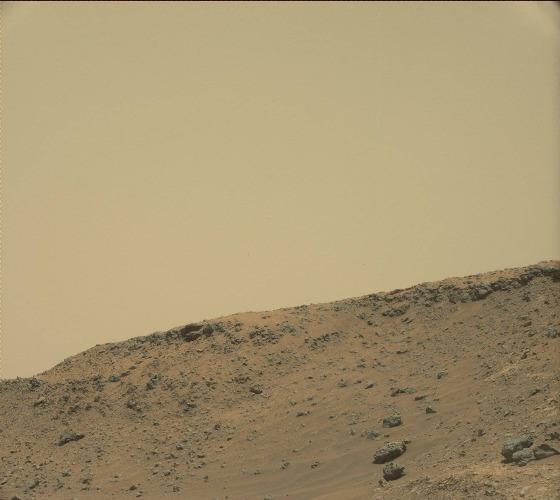
Terrain classes present: Gravel / Sand / Soil, Rock, Sky / Distant Mountains